Interaction volume radius: 5 \u00c5
Interaction volume height: 10 \u00c5
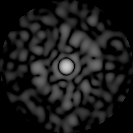
Disorder parameter: 0.8668